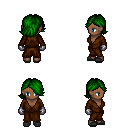
a pixel art fantasy rpg character, female body template, human, dark skin, brown robe, metal pants, green swoop hairstyle, metal gloves, gray slippers, four views (front, back, left, right), 2x2 character sprite sheet, small pixel art, hard edges, no anti-aliasing